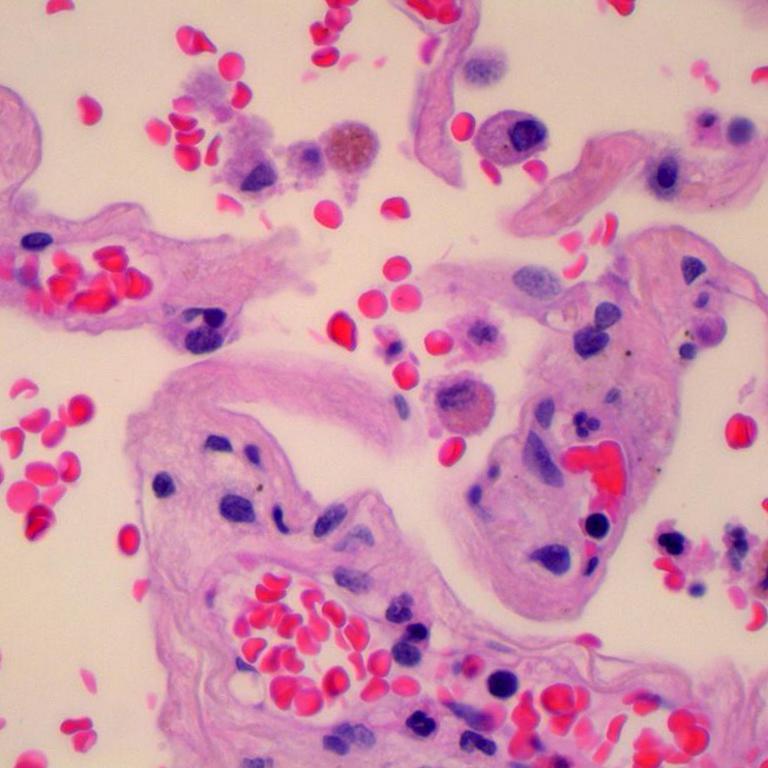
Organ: lung
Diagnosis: benign